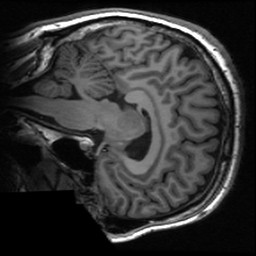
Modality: T1w
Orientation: sagittal
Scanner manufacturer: ge
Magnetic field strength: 3 T
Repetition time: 0.00614 s
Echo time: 0.002004 s